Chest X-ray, PA view. Patient: 39 years old, sex F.
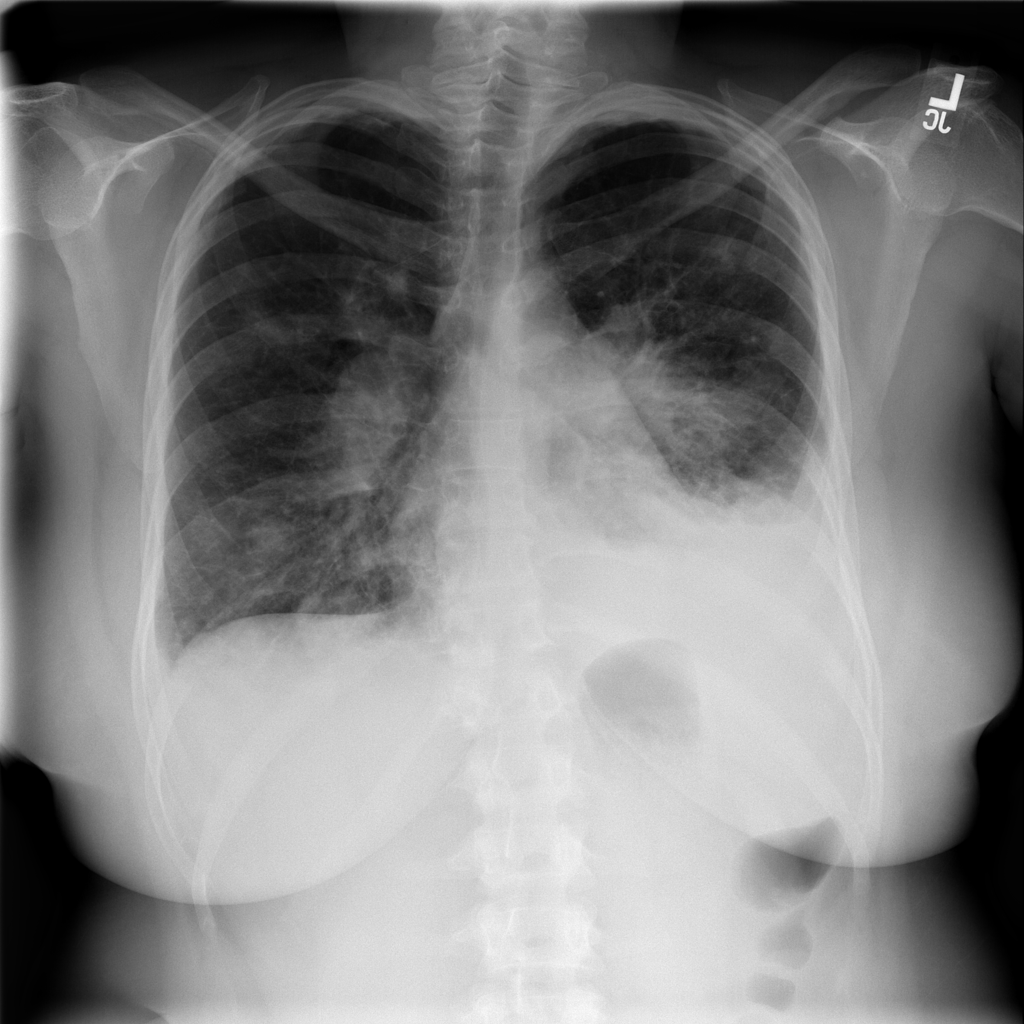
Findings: Atelectasis, Effusion, Infiltration